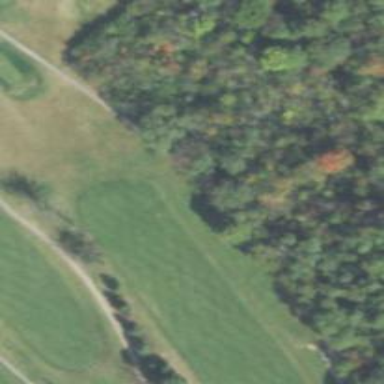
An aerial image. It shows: Path used for both walking and golf.